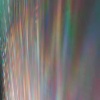
Label: sunburn